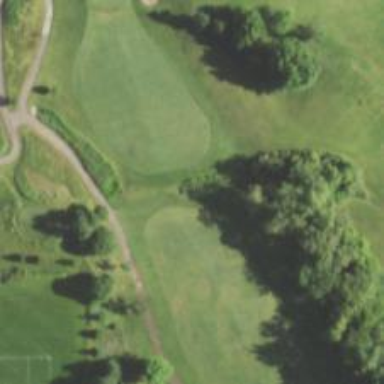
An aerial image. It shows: View of golf hole.